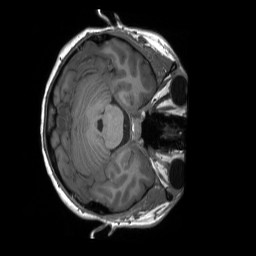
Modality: T1w
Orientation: axial
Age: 21
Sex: female
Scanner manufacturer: siemens
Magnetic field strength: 3 T
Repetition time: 2.3 s
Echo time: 0.00232 s